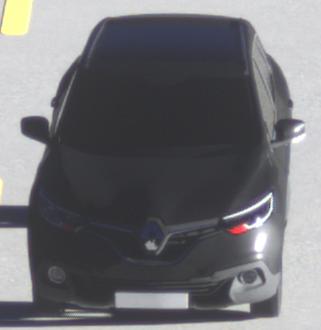
Make: Renault
Model: Kadjar ENERGY TCe 130
Detailed model: Kadjar
Model produced from: 2015/05
Model produced until: 2018/08
Doors: 5
Color: black
Road condition: dry road
Daytime: sunrise or sunset
Contrast: high contrast